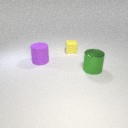
large purple rubber cylinder to the left of small yellow rubber cube